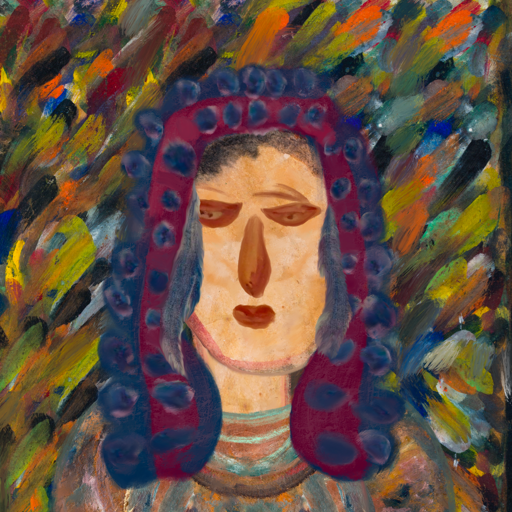
Background: An_Impression, Head And Neck Front: Childish, Face Front: Pious_Lady, Bust: Boggyland, Hair Front: Hill_Girl, Head Accessory: Blank, Second Necklace: Blank, Necklace: Blank, Baby: Blank